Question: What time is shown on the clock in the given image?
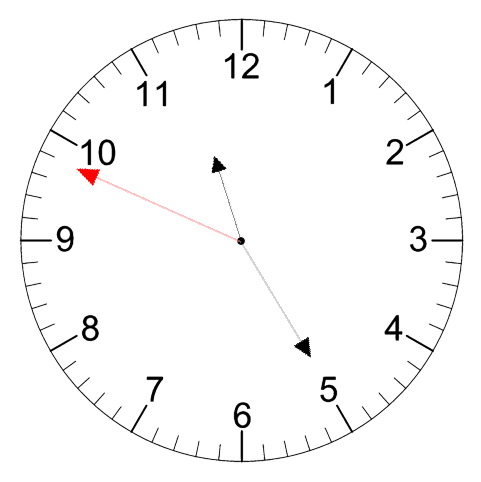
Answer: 11:24:49